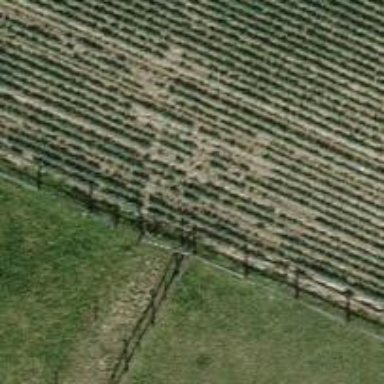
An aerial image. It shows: Fence made of wood.